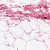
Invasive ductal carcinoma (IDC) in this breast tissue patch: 0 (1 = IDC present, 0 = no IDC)